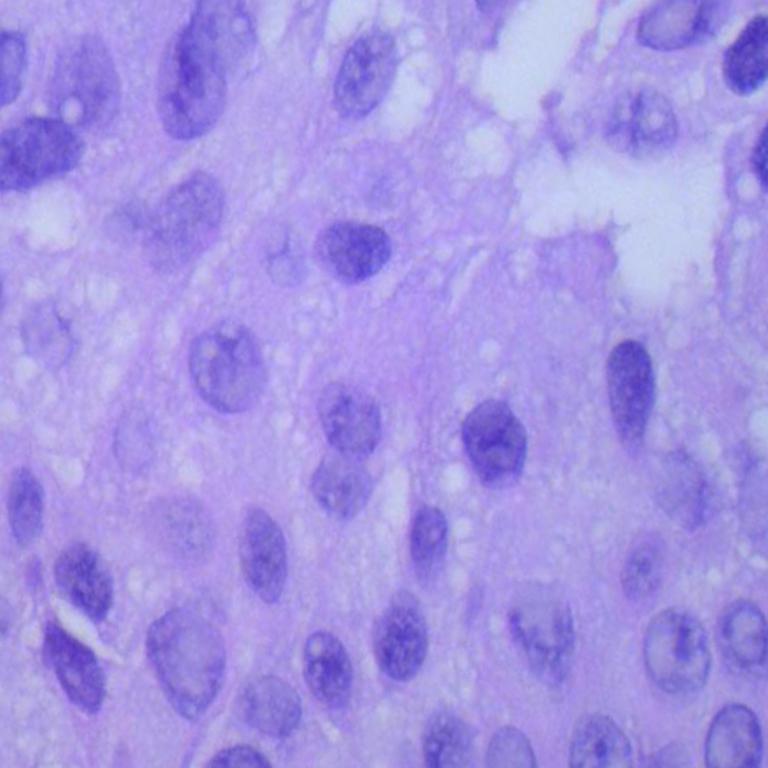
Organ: lung
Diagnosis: squamous carcinomas